Question: I'm trying using a component with a photo using the tag but I can't get the image shown at all. The image file is placed inside a created 'resources' folder.
I'm using platform for coding this. Thank you all!
This is the implementation code in the file:
'''
import React from 'react'
import PropTypes from 'prop-types'
import { withStyles } from '@material-ui/core/styles'
import Card from '@material-ui/core/Card'
import CardActionArea from '@material-ui/core/CardActionArea'
import CardActions from '@material-ui/core/CardActions'
import CardContent from '@material-ui/core/CardContent'
import CardMedia from '@material-ui/core/CardMedia'
import Button from '@material-ui/core/Button'
import Typography from '@material-ui/core/Typography'
const styles = {
card: {
maxWidth: 345
},
media: {
height: 140
}
}
function Grid(props) {
const { classes } = props
return (
<Card className={classes.card}>
<CardActionArea>
<CardMedia
className={classes.media}
image="../resources/functional.png"
title="Functional Programming"
/>
<CardContent>
<Typography gutterBottom variant="h4" component="h4">
Functional Programming
</Typography>
<Typography component="p">
Functional Programming is a paradigm--a style of building the
structure and elements of computer programs--that treats computation
as the{' '}
<b>
evaluation of mathematical functions and avoids changing-state and
mutable data
</b>
.
</Typography>
</CardContent>
</CardActionArea>
<CardActions>
<Button size="small" color="primary">
SEE MORE
</Button>
</CardActions>
</Card>
)
}
Grid.propTypes = {
classes: PropTypes.object.isRequired
}
export default withStyles(styles)(Grid)
'''
And this is the folders' sctructure:

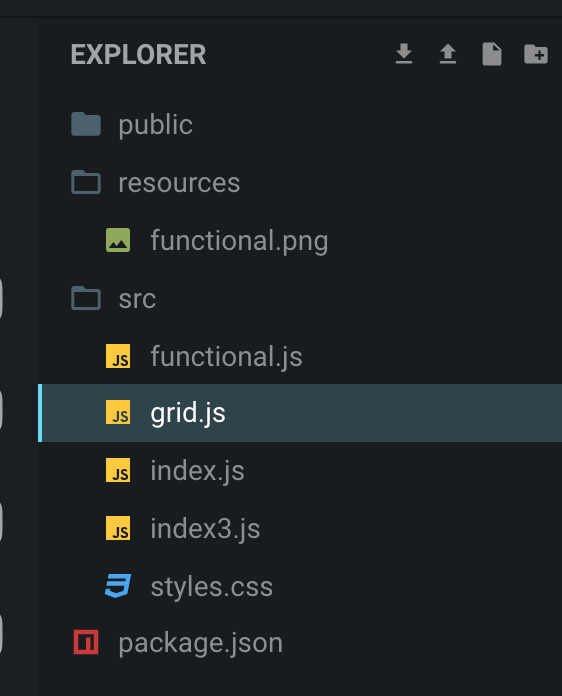
Answer: Import your image first
'''
import FunctionalImage from '../resources/functional.png';
'''
then pass it like this :
'''
<CardMedia image={FunctionalImage} />
'''